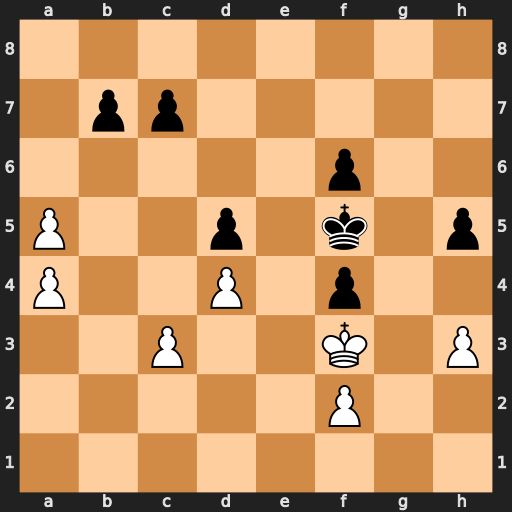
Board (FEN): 8/1pp5/5p2/P2p1k1p/P2P1p2/2P2K1P/5P2/8
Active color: w
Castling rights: -
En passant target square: -
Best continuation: h4 c6 a6 bxa6 a5 c5 dxc5